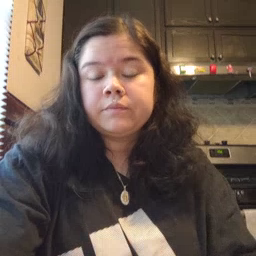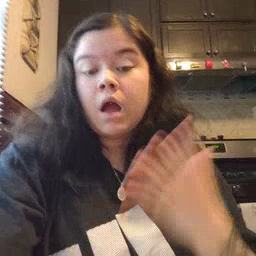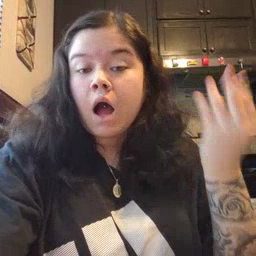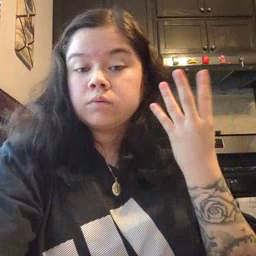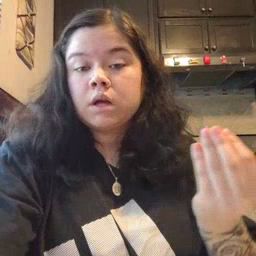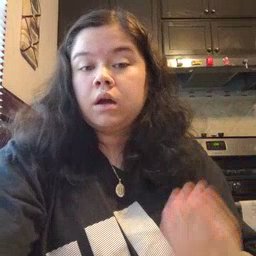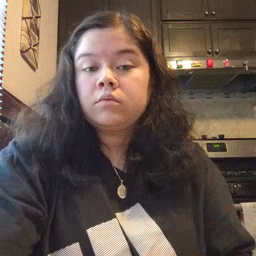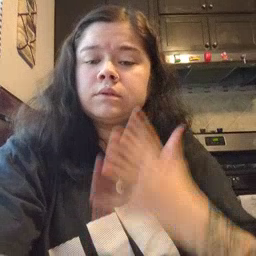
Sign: outside